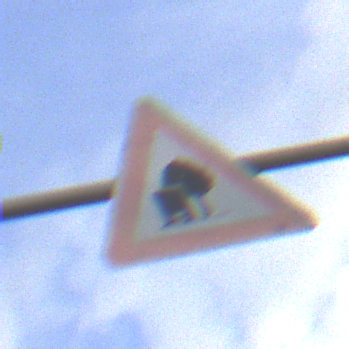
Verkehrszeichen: UnzureichendesLichtraumprofil
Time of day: MorningAfternoon
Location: Outdoor (Suburban)
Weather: PartlyCloudy
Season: NotSpecified
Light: Natural